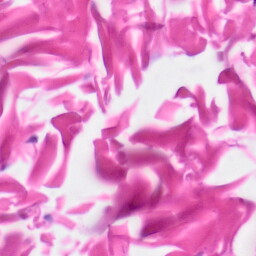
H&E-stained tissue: Skin